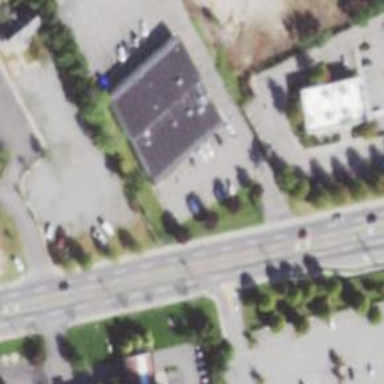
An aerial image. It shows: Commercial building.